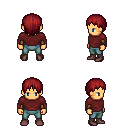
a pixel art fantasy rpg character, male body template, human, tanned skin, maroon long-sleeve shirt, teal pants, brunette plain hairstyle, cloth bracers, maroon shoes, four views (front, back, left, right), 2x2 character sprite sheet, small pixel art, hard edges, no anti-aliasing